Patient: sex M, age 56
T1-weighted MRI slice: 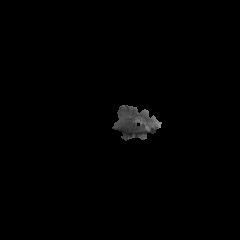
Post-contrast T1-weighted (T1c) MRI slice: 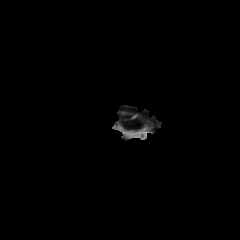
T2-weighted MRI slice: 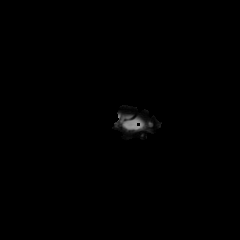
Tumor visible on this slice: no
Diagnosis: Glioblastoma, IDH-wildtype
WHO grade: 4